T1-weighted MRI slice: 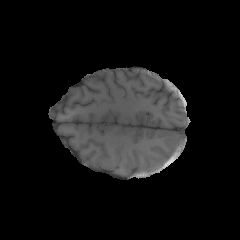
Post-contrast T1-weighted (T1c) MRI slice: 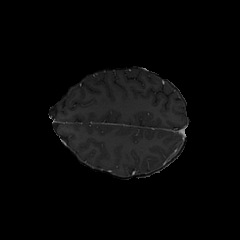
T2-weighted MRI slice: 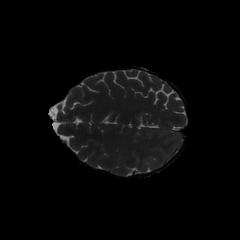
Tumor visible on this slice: no